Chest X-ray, PA view. Patient: 28 years old, sex F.
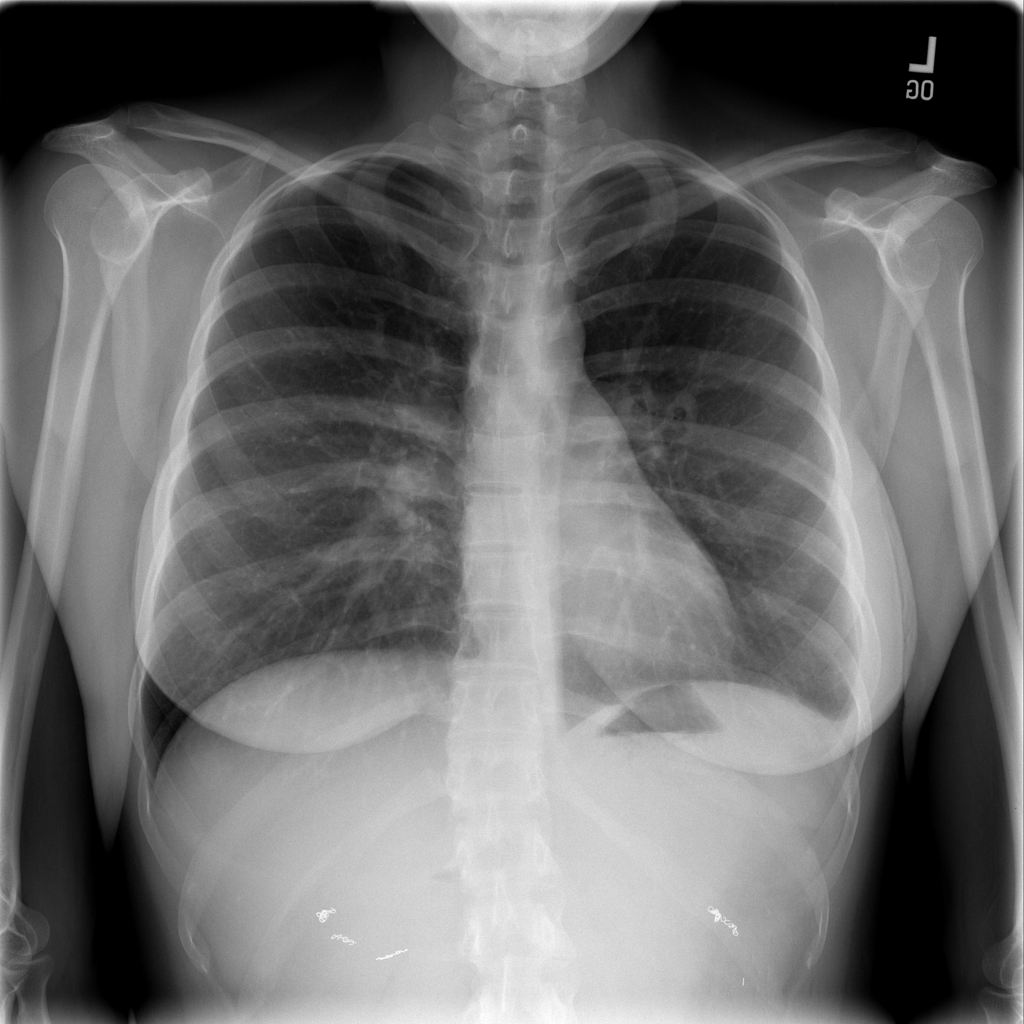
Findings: Pneumothorax